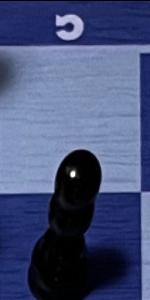
Label: Pawn_Black